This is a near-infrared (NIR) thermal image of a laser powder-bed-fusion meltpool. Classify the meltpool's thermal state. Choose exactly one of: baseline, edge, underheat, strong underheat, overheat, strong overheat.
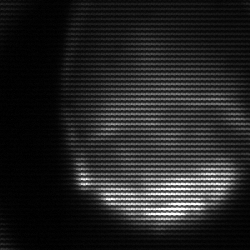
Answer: edge